Question: I'm trying to delete an empty folder in Eclipse.
> An exception has been caught while processing the refactoring Delete. Reason: Problems encountered while deleting resources.
How can this be solved?

> I don't know reason but today when I try to delete this file. This
file has been deleted without problem. Thanks everybody for trying to
help.
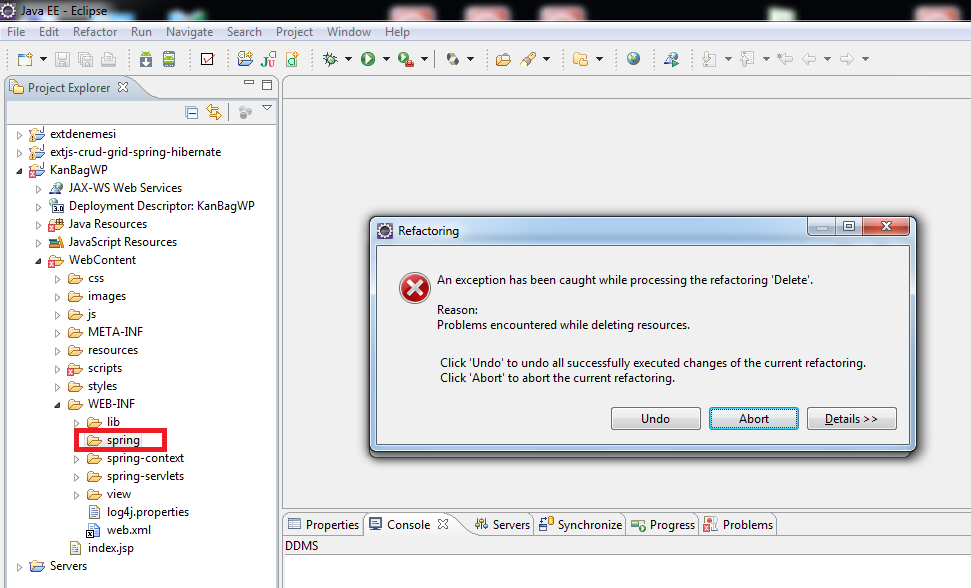
Answer: I don't know how but today there is no same problem. I can delete files now.